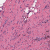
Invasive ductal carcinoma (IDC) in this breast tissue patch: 0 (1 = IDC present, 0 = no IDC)